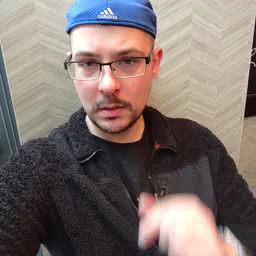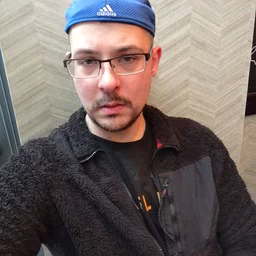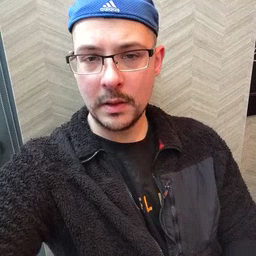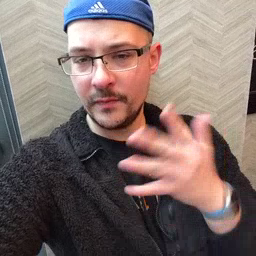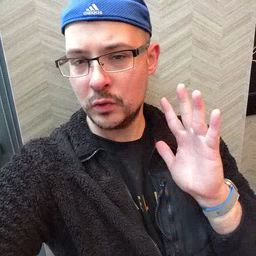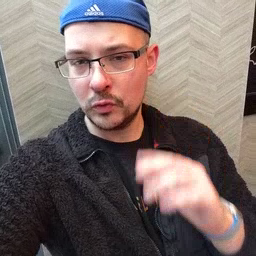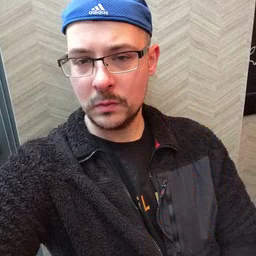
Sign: finish